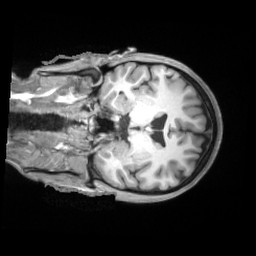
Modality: T1w
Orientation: coronal
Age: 28
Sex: female
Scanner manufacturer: siemens
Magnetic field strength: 3 T
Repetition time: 2.2 s
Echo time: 0.00157 s